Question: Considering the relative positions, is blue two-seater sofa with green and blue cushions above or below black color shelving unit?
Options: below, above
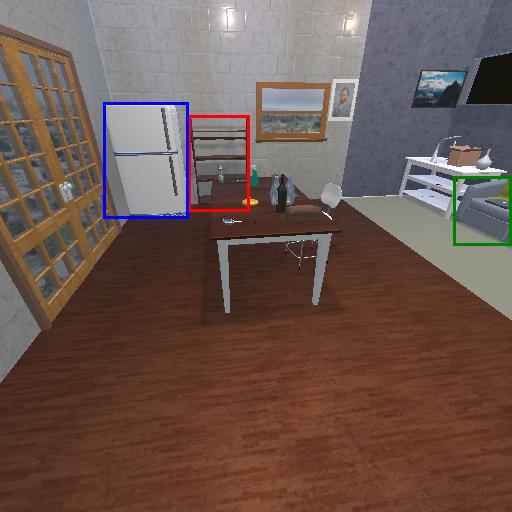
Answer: below